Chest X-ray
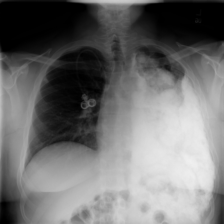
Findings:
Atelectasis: negative
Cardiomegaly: negative
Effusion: negative
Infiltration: negative
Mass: positive
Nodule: positive
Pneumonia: negative
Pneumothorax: negative
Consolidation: negative
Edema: negative
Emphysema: negative
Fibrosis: negative
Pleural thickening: negative
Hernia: negative